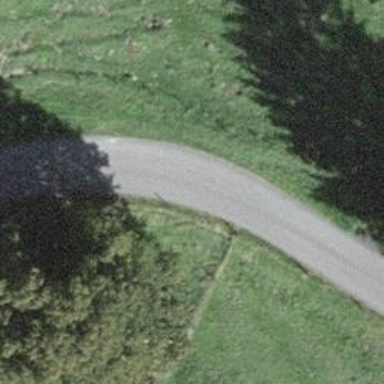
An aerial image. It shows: Service road with asphalt surface. The tracktype is grade1.